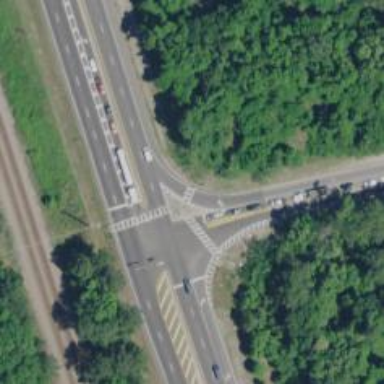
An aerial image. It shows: Trunk link highway with asphalt surface.